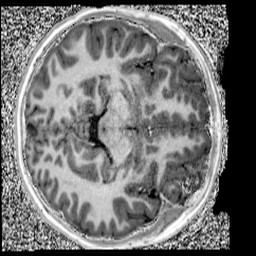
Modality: UNIT1
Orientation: axial
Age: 12
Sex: male
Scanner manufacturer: siemens
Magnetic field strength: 3 T
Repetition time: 4 s
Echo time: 0.00299 s